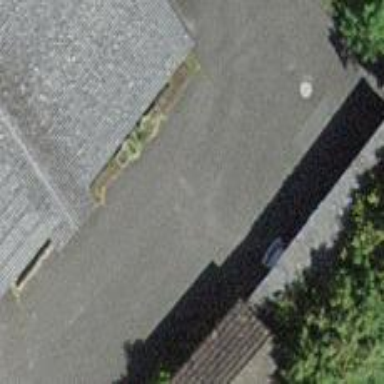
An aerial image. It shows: View of roof of building.